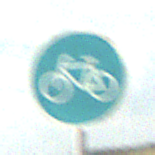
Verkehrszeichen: Radweg
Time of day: MorningAfternoon
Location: Outdoor (Beach)
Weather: PartlyCloudy
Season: NotSpecified
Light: Natural